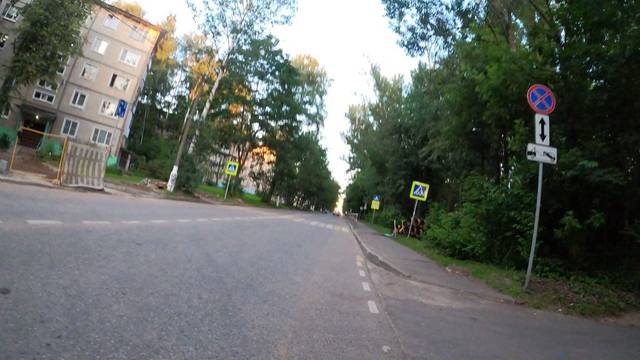
Region: Russia
Coordinates: 55.816, 37.317